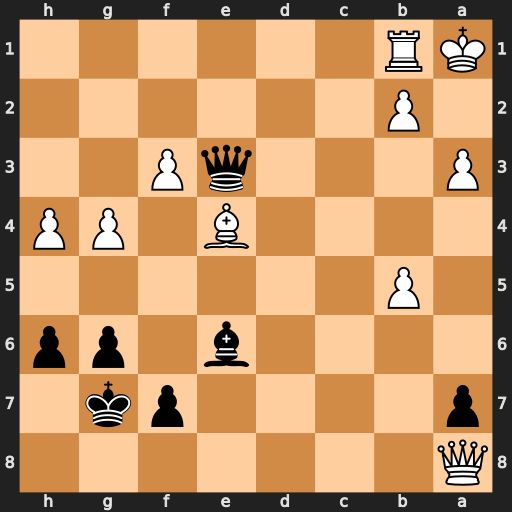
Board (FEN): Q7/p4pk1/4b1pp/1P6/4B1PP/P3qP2/1P6/KR6
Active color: b
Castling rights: -
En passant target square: -
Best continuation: Qb3 Bd5 Bxd5 Qxd5 Qxd5